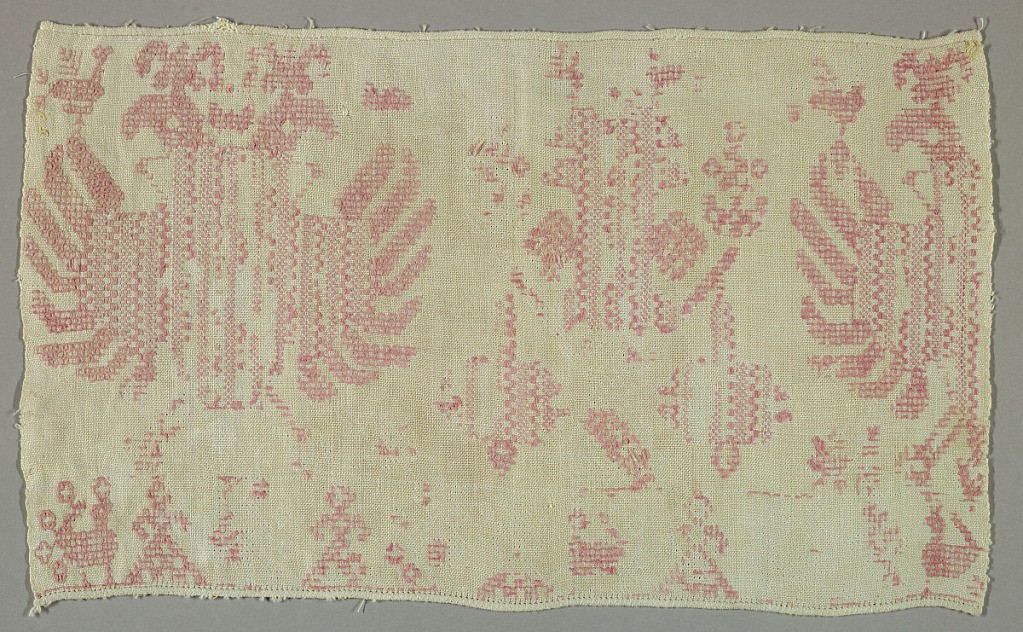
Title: Fragment
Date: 19th century
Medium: cotton or linen Technique: embroidered
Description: Border fragment with double-headed eagles, birds, and human figures.